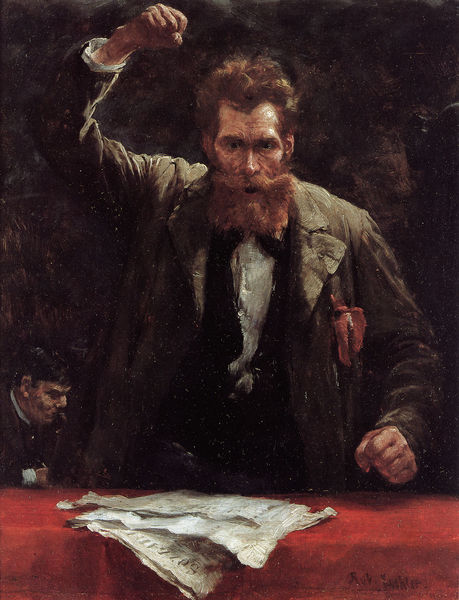
Titel: Der Sozialist
Künstler: Robert Koehler
Institution: Berlin, Deutsches Historisches Museum
Schlagwörter: dunkel, gemälde, hand, mann, schatten, grün, bewegung, braun, frankreich, geste, licht, schwarz, stirn, tisch, weiss, rot, tuch, malerei, anzug, bart, gericht, hemd, jacke, arm, vollbart, bild, portrait, porträt, tischtuch, öl, mantel, frontal, papier, rede, russland, politik, revolution, zeitung, faust, fäuste, dynamik, malerisch, wut, schrei, zorn, ärger, verrückt, rufen, ärgerlich, protest, debatte, zornig, rotbart, roter bart, rebell, 19. jhdt, tisch rot, auf den tisch schlagen, spd